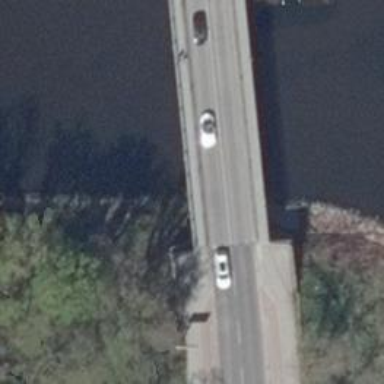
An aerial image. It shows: Secondary road bridging over asphalt surface. The bridge has beam structure and separate sidewalk.